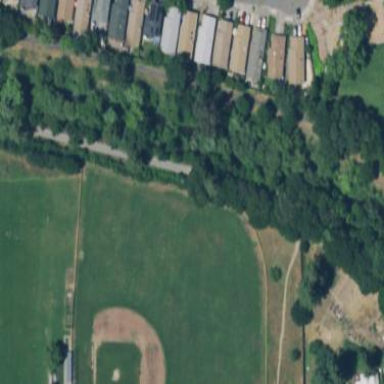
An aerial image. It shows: Baseball pitch for leisure land.